Field crop: maize
Growth stage: 2
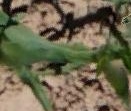
Species: maize